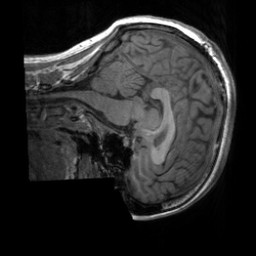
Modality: T1w
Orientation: sagittal
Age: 28
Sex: female
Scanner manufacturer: siemens
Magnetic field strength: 3 T
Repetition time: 1.9 s
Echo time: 0.00252 s